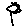
Label: flower